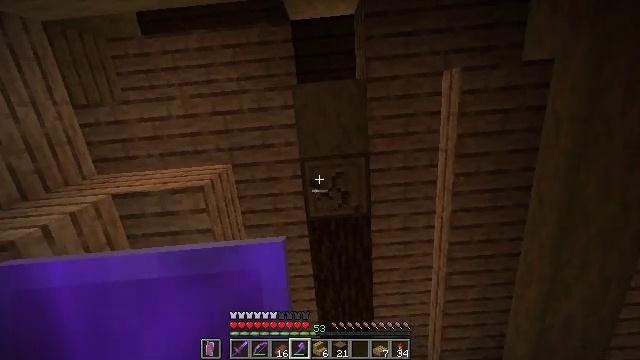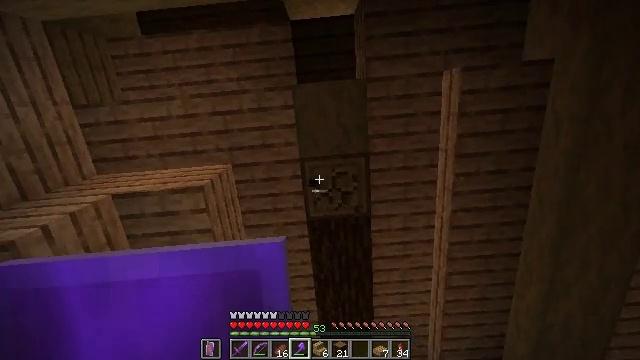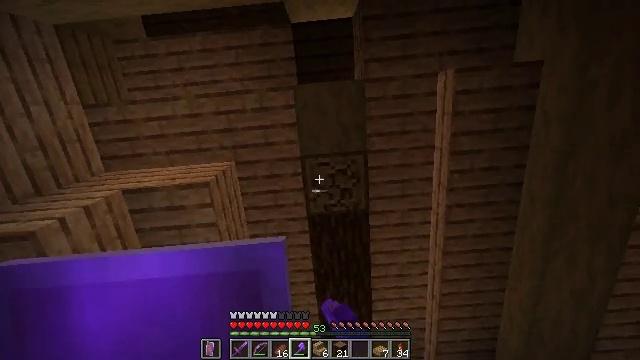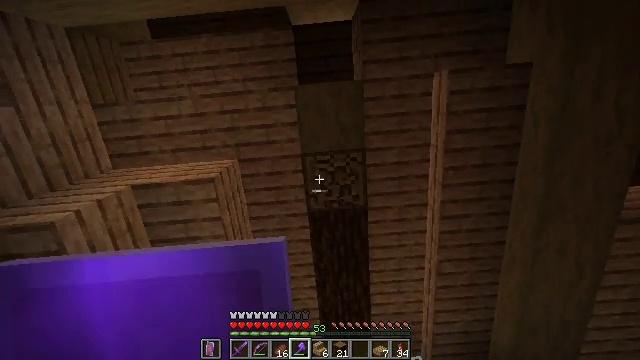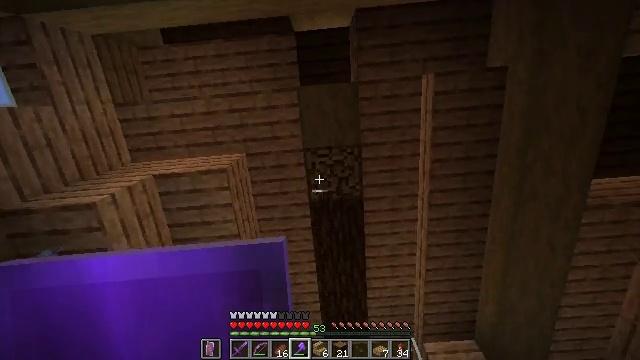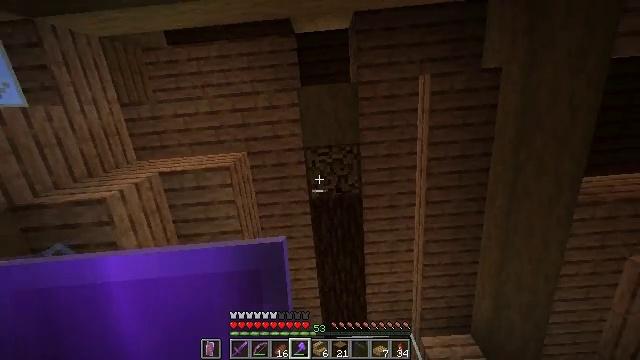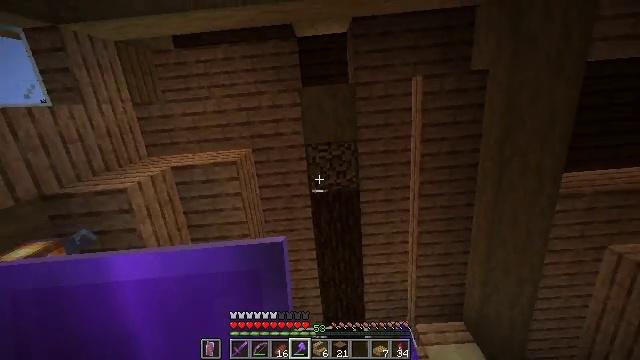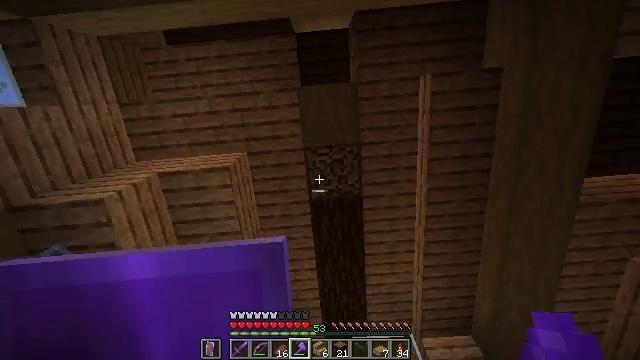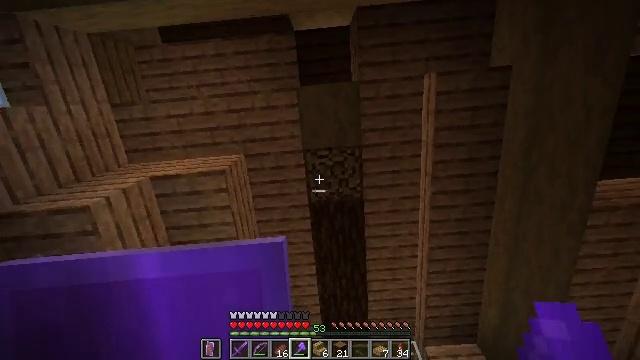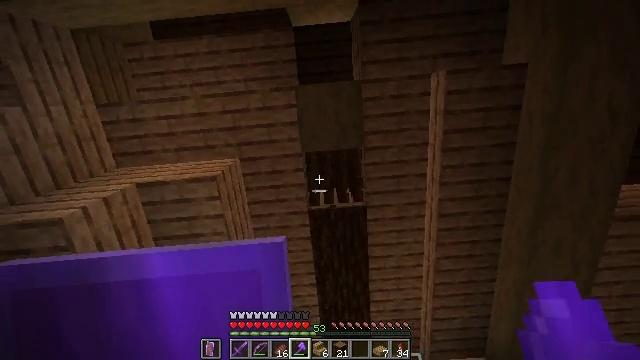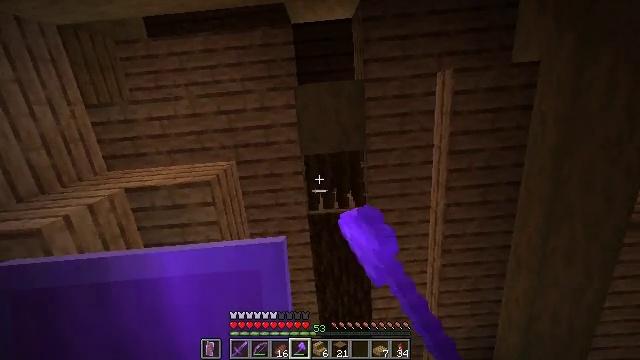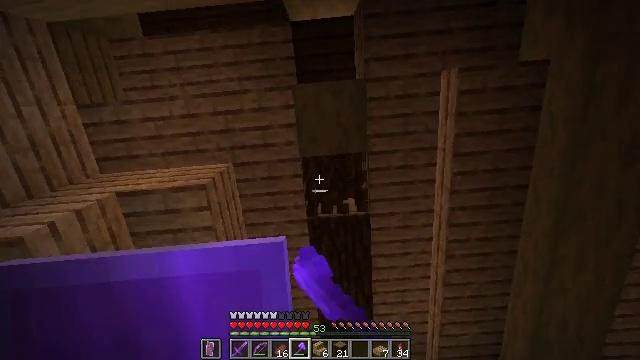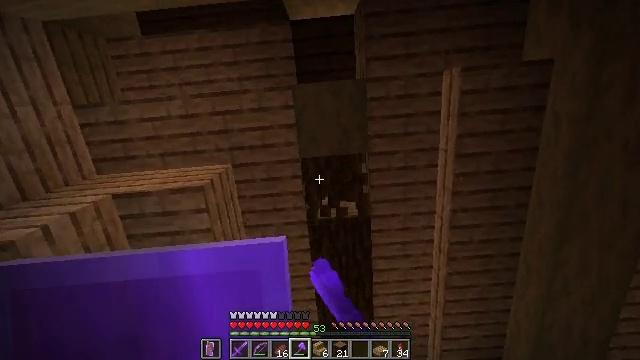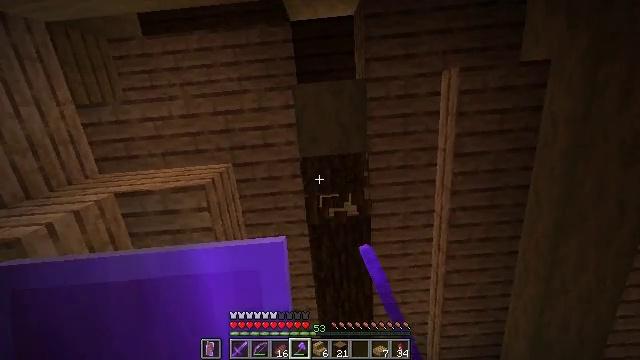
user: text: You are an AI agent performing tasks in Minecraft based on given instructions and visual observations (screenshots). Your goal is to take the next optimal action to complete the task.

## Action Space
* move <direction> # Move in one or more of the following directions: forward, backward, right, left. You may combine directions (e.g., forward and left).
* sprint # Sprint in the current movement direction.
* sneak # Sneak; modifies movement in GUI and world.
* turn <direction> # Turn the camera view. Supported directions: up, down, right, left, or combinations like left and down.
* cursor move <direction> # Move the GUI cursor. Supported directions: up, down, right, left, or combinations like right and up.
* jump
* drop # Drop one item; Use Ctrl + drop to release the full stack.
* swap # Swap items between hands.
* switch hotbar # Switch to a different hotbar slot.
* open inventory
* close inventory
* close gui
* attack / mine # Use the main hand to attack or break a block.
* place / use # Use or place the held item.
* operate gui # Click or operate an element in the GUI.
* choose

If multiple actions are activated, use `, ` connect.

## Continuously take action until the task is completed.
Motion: motion action
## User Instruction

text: Mine the spruce log from the forest.
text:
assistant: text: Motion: attack / mine, jump
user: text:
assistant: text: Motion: attack / mine, jump
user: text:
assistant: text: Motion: attack / mine, jump
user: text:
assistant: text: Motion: attack / mine, jump
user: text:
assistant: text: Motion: attack / mine, jump
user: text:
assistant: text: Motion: attack / mine, jump
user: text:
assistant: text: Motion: attack / mine, jump
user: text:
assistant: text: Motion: attack / mine, jump
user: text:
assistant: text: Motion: attack / mine, jump
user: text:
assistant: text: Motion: attack / mine, jump
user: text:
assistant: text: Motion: attack / mine, jump
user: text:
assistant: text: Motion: attack / mine, jump
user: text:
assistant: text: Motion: attack / mine, jump
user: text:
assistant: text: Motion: attack / mine, jump